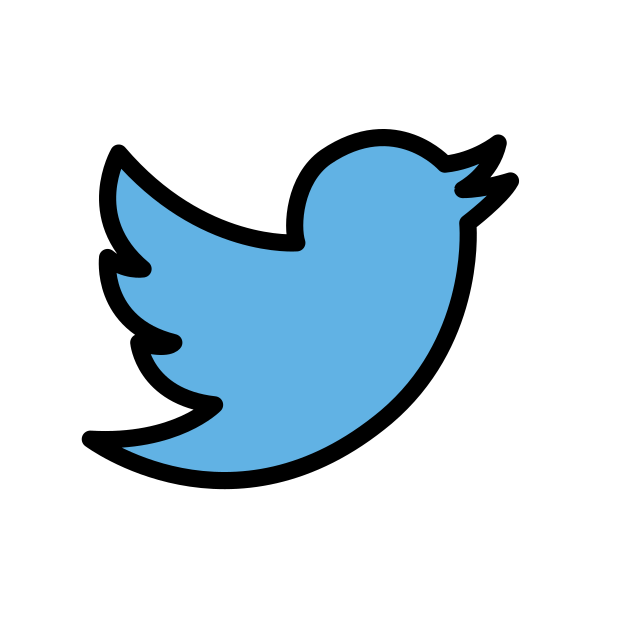
Twitter